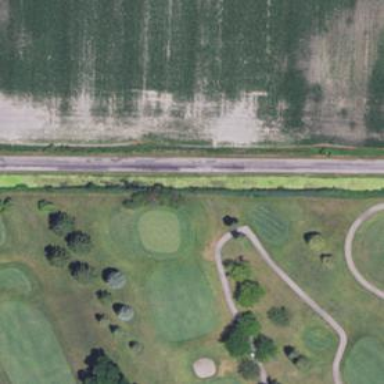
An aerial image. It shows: Golf fairway surrounded by grass.